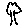
Label: tree